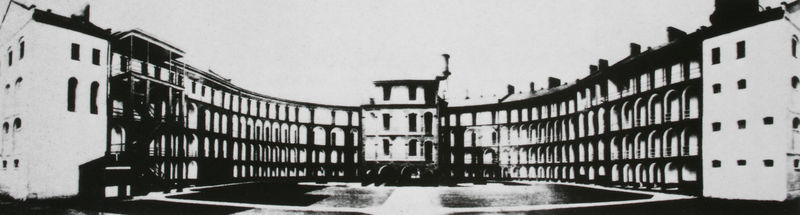
Titel: Außenansicht
Künstler: Thomas Jefferson
Standort: Richmond (Virginia)
Institution: Gefängnis
Schlagwörter: dunkel, flügel, himmel, schatten, vogel, weiß, stadt, fenster, grau, licht, mitte, schwarz, skizze, strasse, säulen, tür, zeichnung, zimmer, dach, gebäude, gras, haus, rasen, schloss, weg, wiese, muster, alt, architektur, barock, stein, bild, häuser, wege, boden, klassizismus, theater, england, front, kamin, kamine, kreis, rund, schornstein, garten, balkon, ansicht, bogen, fassade, perspektive, türen, leer, modern, dächer, mauer, graphik, hof, platz, rundbogen, treppe, wohnung, symmetrie, tor, umriss, balkone, galerie, anbau, aufsicht, foto, fotografie, oben, panorama, photographie, unten, bögen, vier, eingang, gang, innenhof, wohnhaus, gerüst, palast, stockwerk, kontur, druck, schwarzweiß, konturen, flur, entwurf, schmetterling, arkaden, photo, halbkreis, halbrund, fensterreihen, gefängnis, risalit, anwesen, mauern, rundbögen, zentral, treppenhaus, etagen, geschosse, pavillon, konkav, sauber, unfertig, fotographie, stahl, stockwerke, bau, mietshaus, öffnen, klassizistisch, kaserne, bauwerk, öffnungen, aufriss, mittelrisalit, durchfahrt, gänge, vorplatz, rundbau, hufeisen, strafanstalt, zellen, fensteröffnungen, schlosspark, bogengänge, geschoß, amphitheater, schlossplatz, kollosseum, gebäudekomplex, ehrenhof, risaliten, hauptgebäude, flure, irland, panoptikum, fixpunkt, fotogafie, konzentrationslager, strafvollzug, additive reihe, cita ideale, g,flügel, gebäudeflügel, hufeisenform, kokav, konnkav, panoramafoto, weissschwarz, gefängnishof, 4, u-form